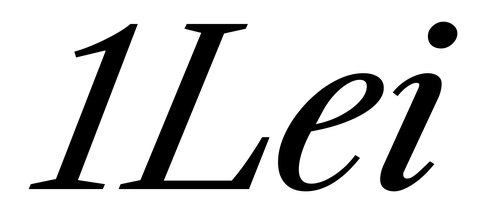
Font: LibreCaslonText-Italic_Italic